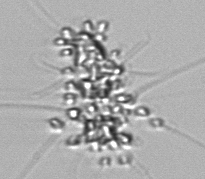
Label: Chaetoceros_didymus_TAG_external_flagellate